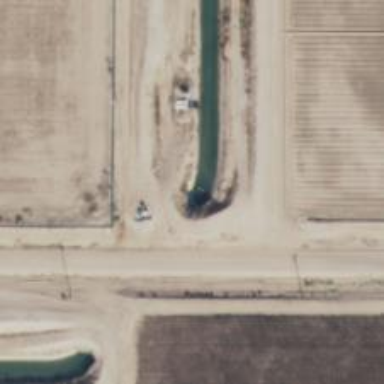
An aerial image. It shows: Irrigation canal designed for service purposes.